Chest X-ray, PA view. Patient: 62 years old, sex M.
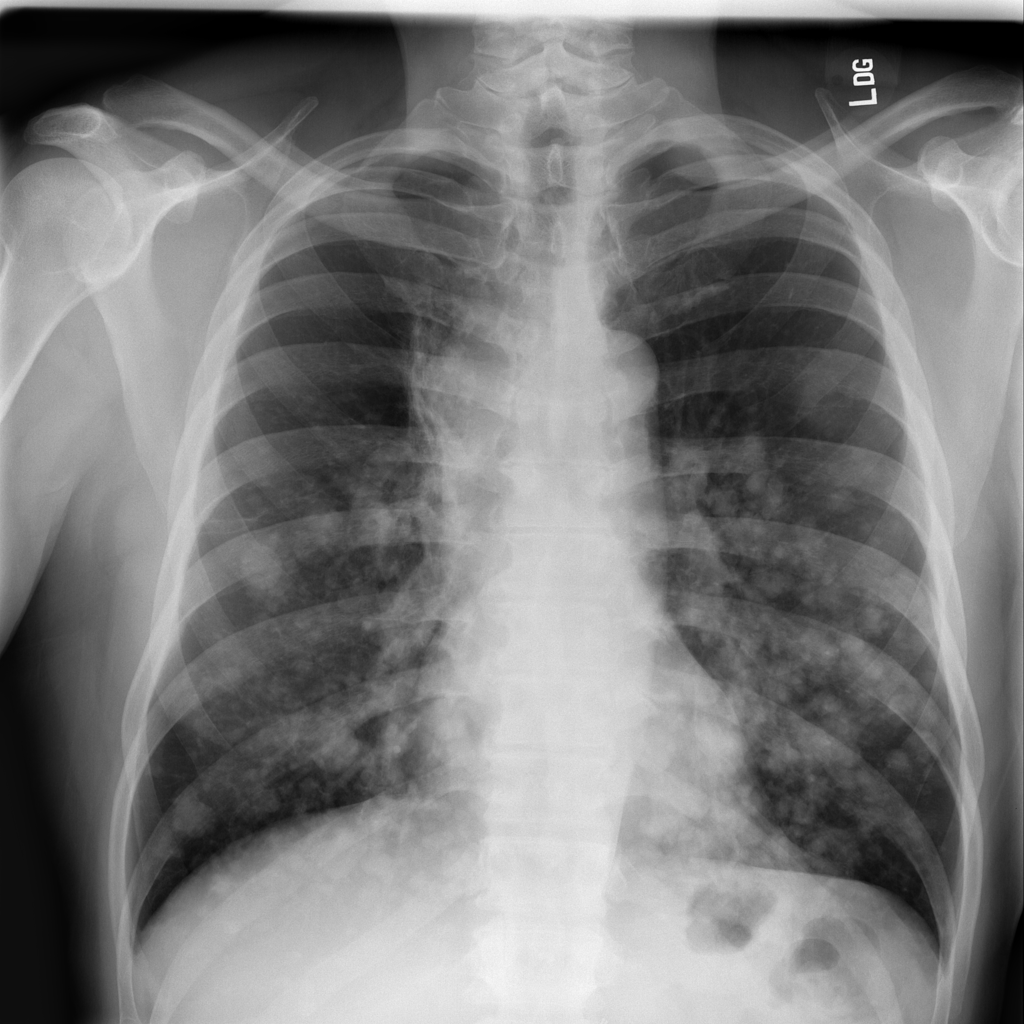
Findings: Atelectasis, Infiltration, Nodule